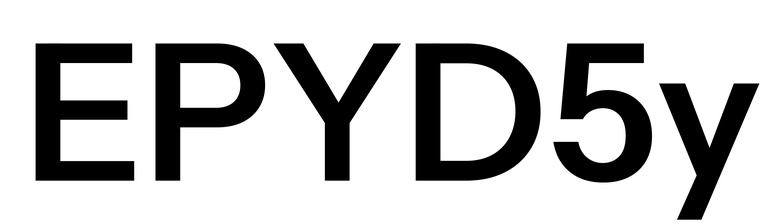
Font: InstrumentSans_SemiBold